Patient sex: M
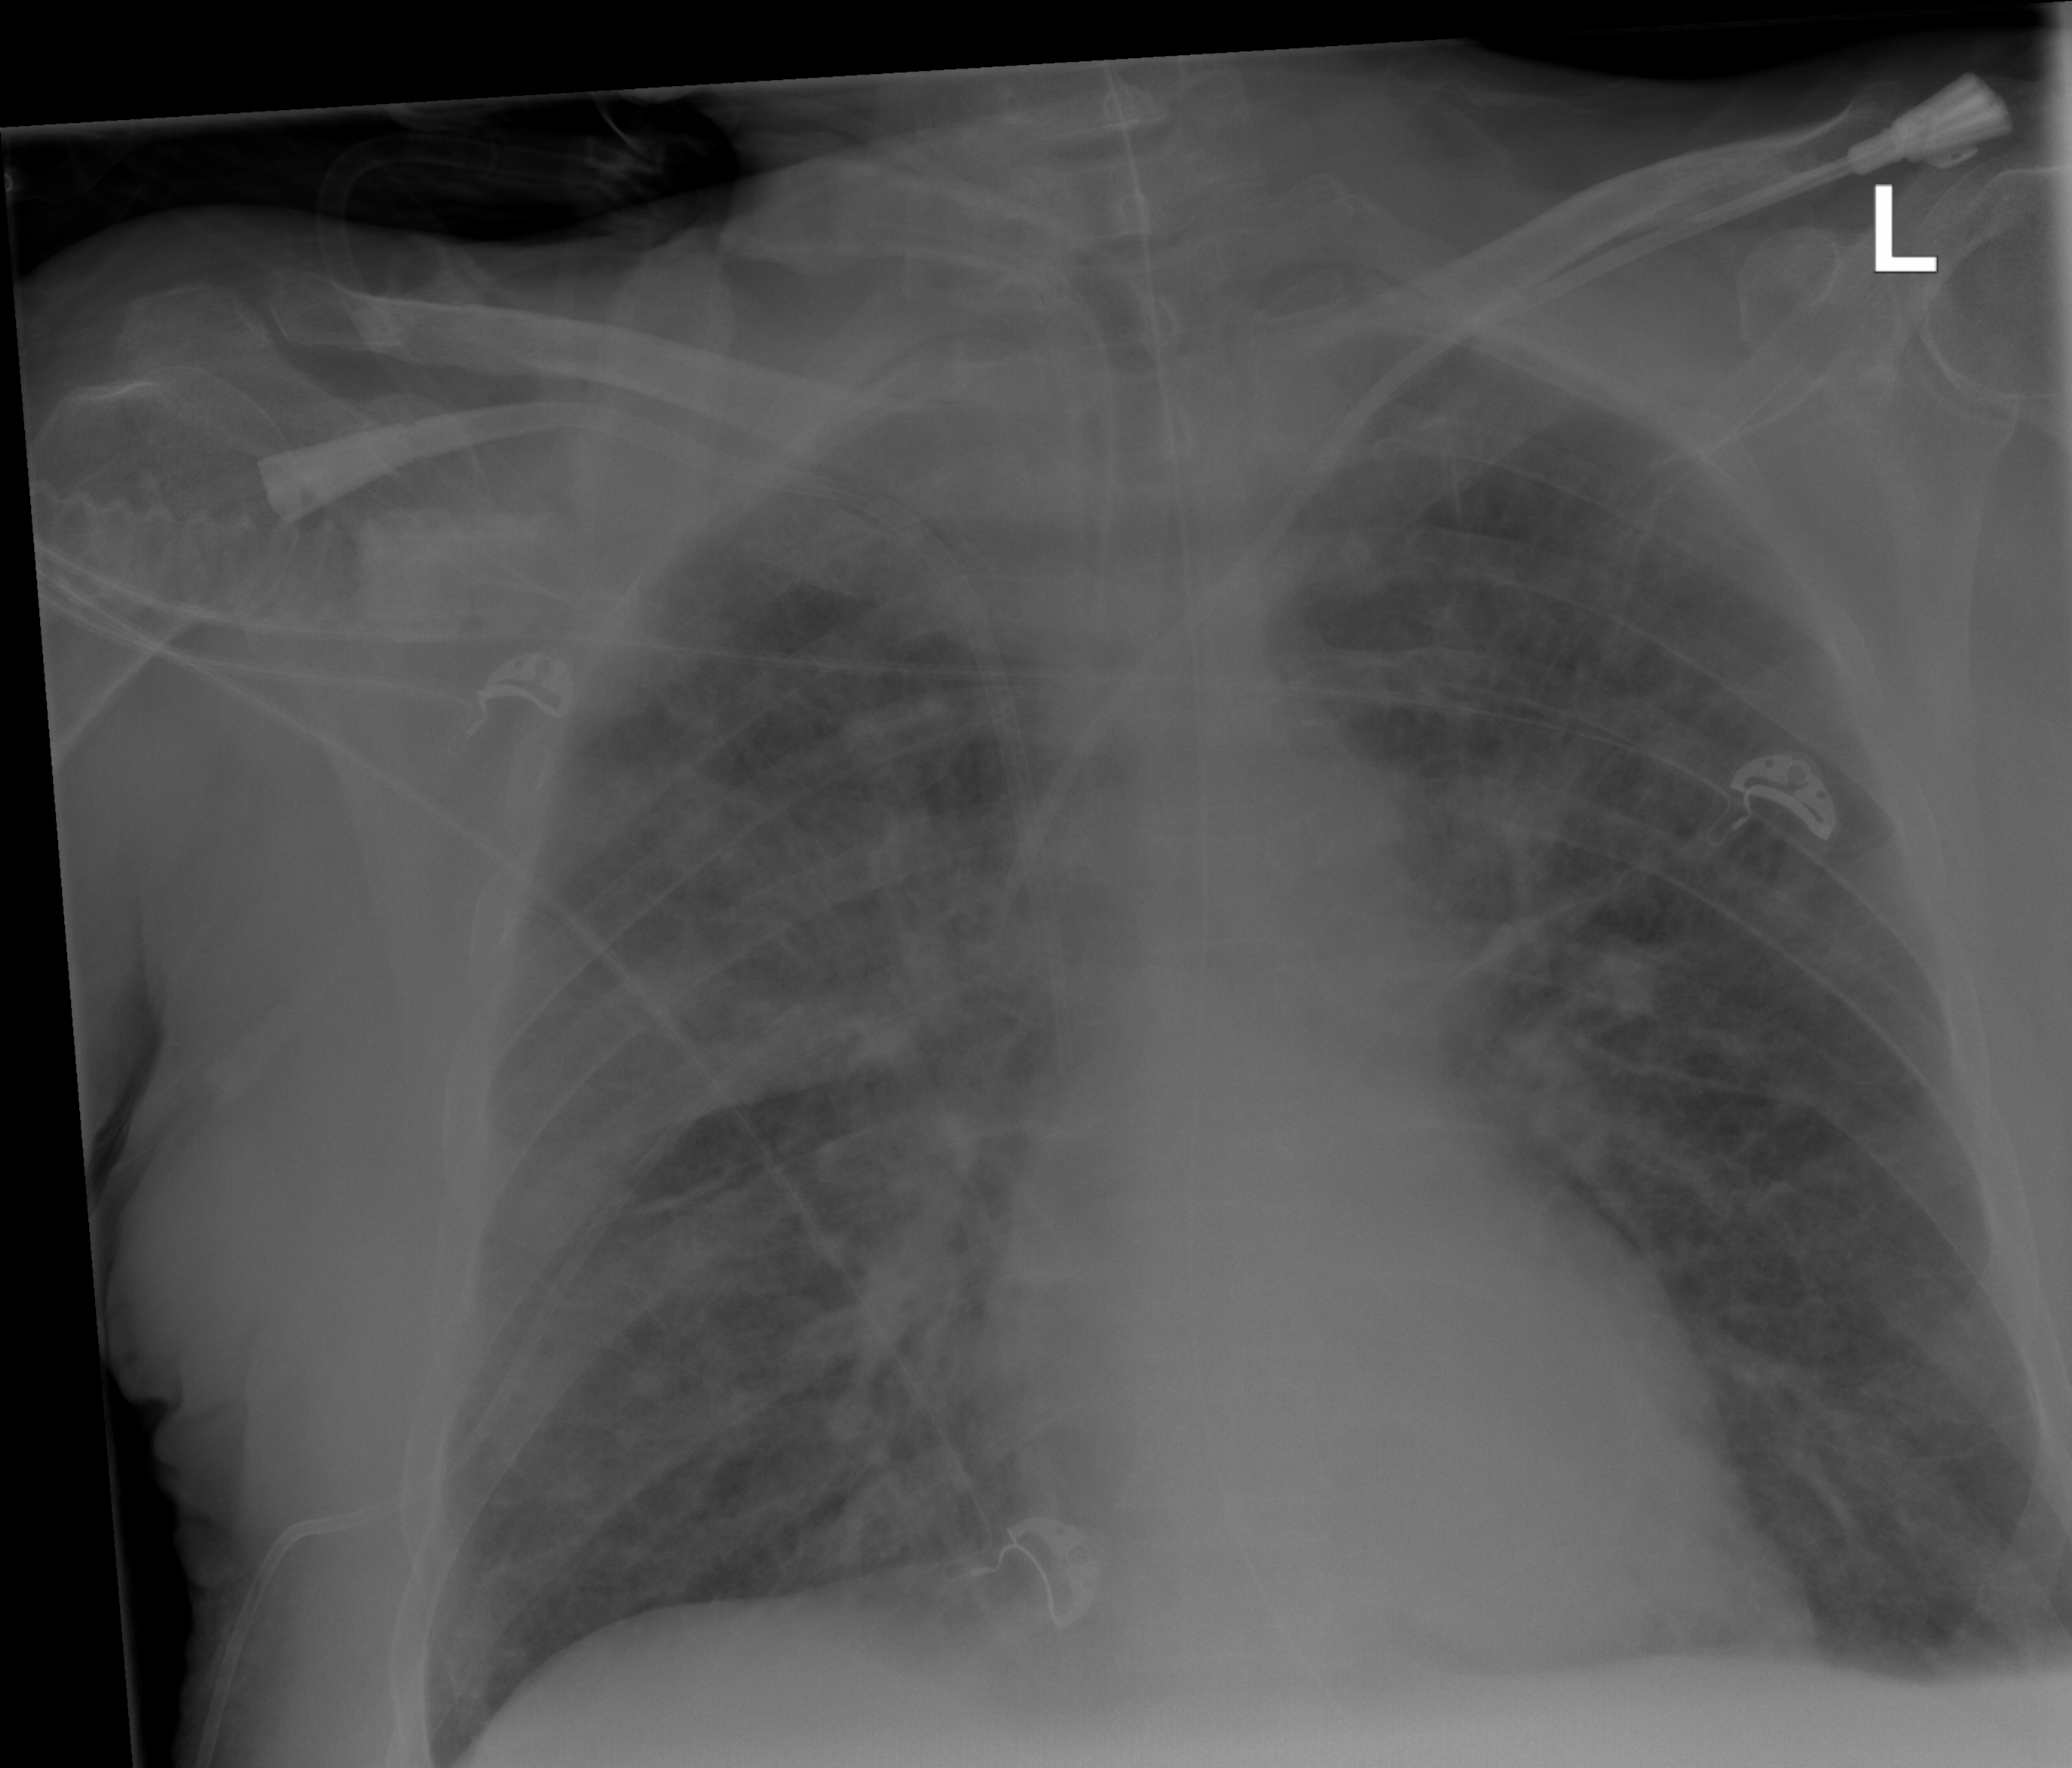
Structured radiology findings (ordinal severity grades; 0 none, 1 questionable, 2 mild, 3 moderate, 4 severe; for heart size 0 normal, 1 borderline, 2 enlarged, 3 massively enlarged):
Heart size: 0
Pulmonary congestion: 2
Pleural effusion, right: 0
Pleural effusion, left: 0
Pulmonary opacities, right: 3
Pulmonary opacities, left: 2
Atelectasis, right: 3
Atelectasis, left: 2